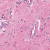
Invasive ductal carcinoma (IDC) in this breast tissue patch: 0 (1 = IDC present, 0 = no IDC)